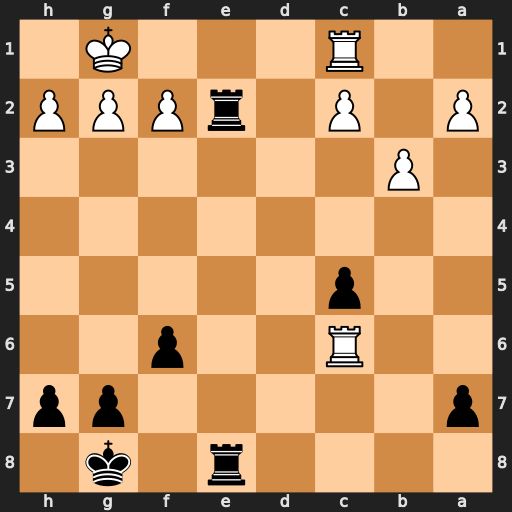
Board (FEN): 4r1k1/p5pp/2R2p2/2p5/8/1P6/P1P1rPPP/2R3K1
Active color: b
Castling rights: -
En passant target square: -
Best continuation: Re1+ Rxe1 Rxe1#